Field crop: maize
Growth stage: 1
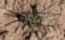
Species: lolium